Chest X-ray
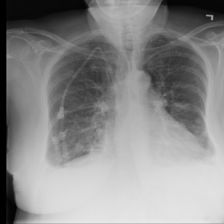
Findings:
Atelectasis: negative
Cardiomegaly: negative
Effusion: negative
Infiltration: negative
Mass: negative
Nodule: positive
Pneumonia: negative
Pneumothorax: negative
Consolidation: negative
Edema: negative
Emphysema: negative
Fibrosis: negative
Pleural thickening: negative
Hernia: negative